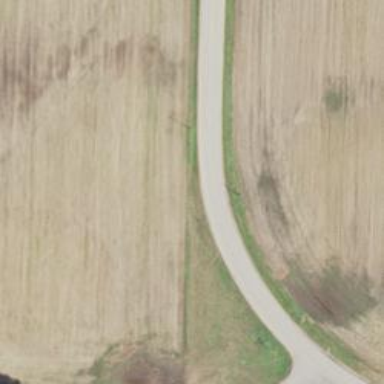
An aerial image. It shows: Secondary road.